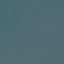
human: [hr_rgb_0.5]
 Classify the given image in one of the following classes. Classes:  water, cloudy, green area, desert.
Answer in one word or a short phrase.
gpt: water